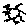
Label: sun